Question: I've created a very basic Logging block and Exception Handling block. In my code, I went to go test the Exception Handling (I know the Logging block works) with the following:
'''
public void RunScriptClean()
{
try
{
throw new FileNotFoundException();
}
catch (FileNotFoundException ex)
{
var b = ExceptionPolicy.HandleException(ex, "Logging Policy");
if (b)
throw;
}
}
'''
However, on the very first line of the catch block, I get this long winded exception and my application crashes:
'Exception occured: The current build operating (build key Build Key [Microsoft.Practices.EnterpriseLibrary.ExceptionHandling.ExceptionPolicyImpl, Logging Policy]) failed: The type 'Microsoft.Practices.EnterpriseLibrary.ExceptionHandling.Logging, Version=4.1.0.0, Culture=neutral, PublicKeyToken=31bf3856ad364e35' cannot be resolved. Please verify the spelling is correct or that the full type name is provided. (Strategy type ConfiguredObjectStrategy, index 2).'
I have absolutely no idea what it's referring to when it says the type cannot be resolved. I've added references to Microsoft.Practices.EnterpriseLibrary.Common/ExceptionHandling/Logging and Ms.Practices.ObjectBuilder2. This one class has 'using Microsoft.Practices.EnterpriseLibrary.ExceptionHandling' included at the top.
Added a screenshot of the configuration tool looking at my AppConfig file:

I'm sure I'm missing something basic, but it's tough to find a tutorial for EAB 4.1-- CodeProject has a lot for the original versions but I couldn't make much of them...
I tried creating a new Formatter and naming it 'TextExceptionFormatter' but that didn't change anything. Wasn't sure if maybe some how the 'FormatterType' property on my Logging Handler was tied to that node.
And the actual block of XML from App.config:
'''
<exceptionHandling>
<exceptionPolicies>
<add name="Logging Policy">
<exceptionTypes>
<add type="System.Exception, mscorlib, Version=2.0.0.0, Culture=neutral, PublicKeyToken=b77a5c561934e089"
postHandlingAction="NotifyRethrow" name="Exception">
<exceptionHandlers>
<add logCategory="General" eventId="100" severity="Error" title="Enterprise Library Exception Handling"
formatterType="Microsoft.Practices.EnterpriseLibrary.ExceptionHandling.TextExceptionFormatter, Microsoft.Practices.EnterpriseLibrary.ExceptionHandling, Version=4.1.0.0, Culture=neutral, PublicKeyToken=31bf3856ad364e35"
priority="0" useDefaultLogger="false" type="Microsoft.Practices.EnterpriseLibrary.ExceptionHandling.Logging.LoggingExceptionHandler, Microsoft.Practices.EnterpriseLibrary.ExceptionHandling.Logging, Version=4.1.0.0, Culture=neutral, PublicKeyToken=31bf3856ad364e35"
name="Logging Handler" />
</exceptionHandlers>
</add>
</exceptionTypes>
</add>
</exceptionPolicies>
</exceptionHandling>
'''
I found this SO question: <URL> but even after changing the Version segment of the 'fullName' attribute my app still behaves the same.
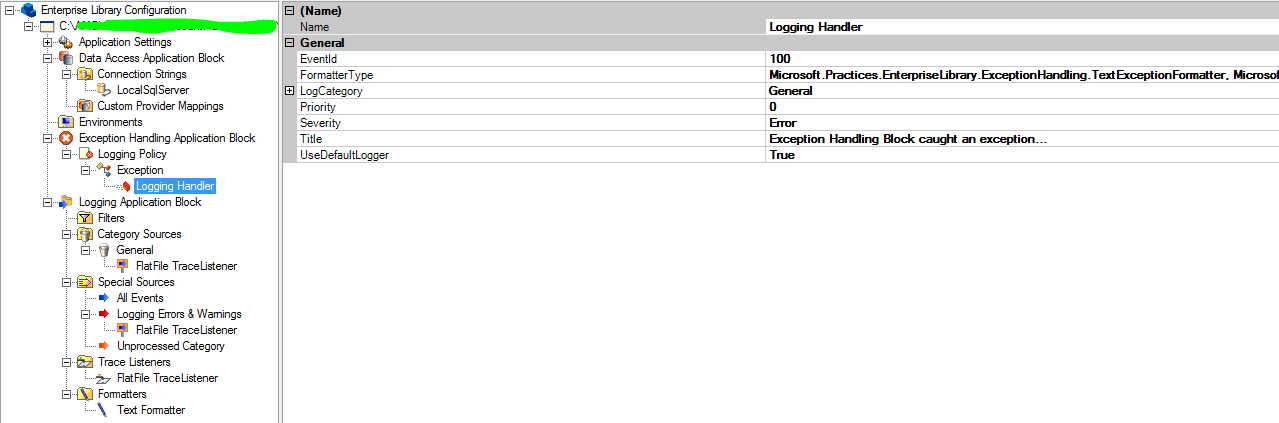
Answer: Alright, I was able to find a sample application that used the Logging handlers. Turns out I needed a reference to 'ExceptionHandling.Logging':
'''
Microsoft.Practices.EnterpriseLibrary.Common
Microsoft.Practices.EnterpriseLibrary.ExceptionHandling
Microsoft.Practices.EnterpriseLibrary.ExceptionHandling.Logging ****
Microsoft.Practices.EnterpriseLibrary.Logging
Microsoft.Practices.ObjectBuilder2
'''
Where as I only had a references to:
'''
Microsoft.Practices.EnterpriseLibrary.Common
Microsoft.Practices.EnterpriseLibrary.ExceptionHandling
Microsoft.Practices.EnterpriseLibrary.Logging
Microsoft.Practices.ObjectBuilder2
'''